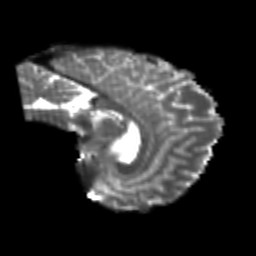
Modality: T2w
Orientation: sagittal
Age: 26
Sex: male
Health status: healthy
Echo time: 0.074 s